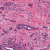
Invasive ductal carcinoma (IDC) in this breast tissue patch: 1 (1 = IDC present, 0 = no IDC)